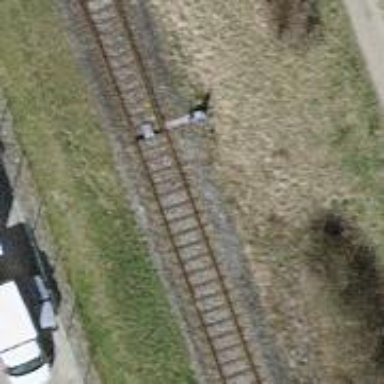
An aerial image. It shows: Railway switch.